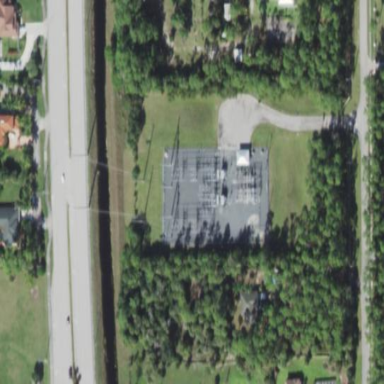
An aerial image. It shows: Outdoor power substation surrounded by fence. The substation operates at the distribution level.